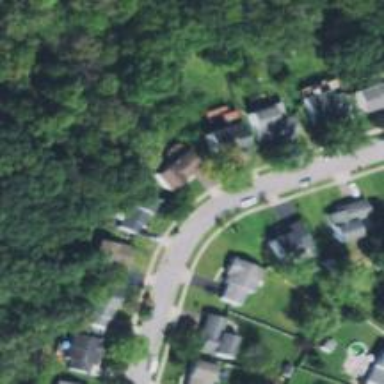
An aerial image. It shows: Residential road.